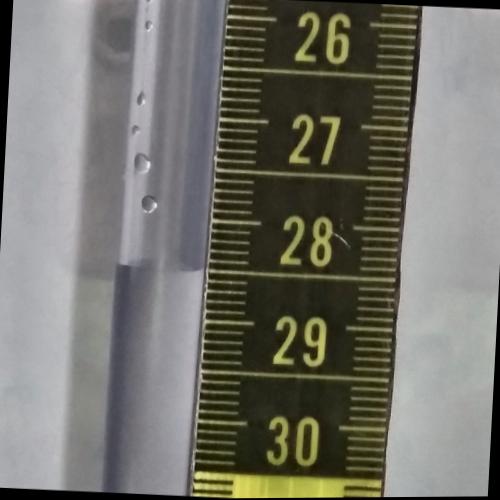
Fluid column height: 28.5 cm